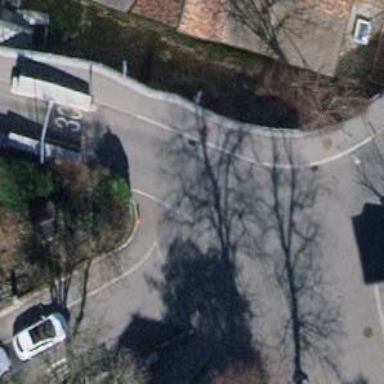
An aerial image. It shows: Residential road with asphalt surface and opposite lane cycleway.